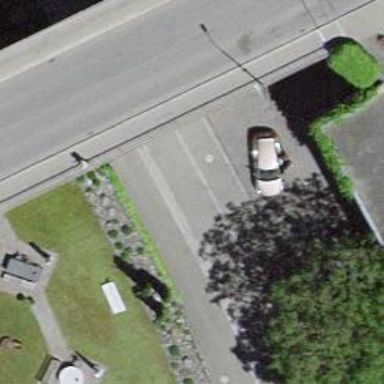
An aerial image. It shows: Bollard.